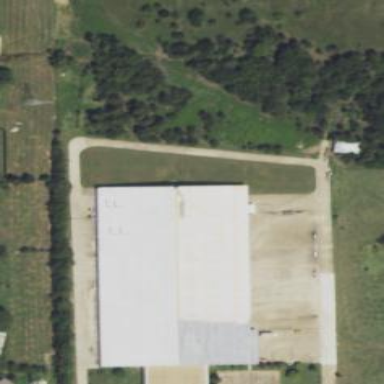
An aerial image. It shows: Warehouse building.